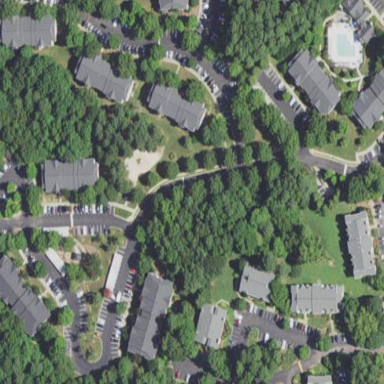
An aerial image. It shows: Residential area within neighborhood.